Aerial crown-view tile of a tropical tree (Barro Colorado Island, Panama), acquired 20250124:
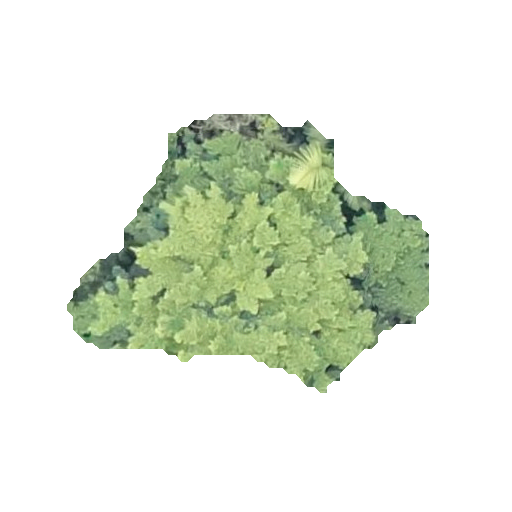
Species: Guapira myrtiflora
GBIF accepted scientific name: Guapira myrtiflora
Crown area: 93.967 m²